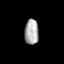
Tissue: prostate
Cell type: T cells
Senescence score: 0.3068
Nuclear area (px): 344
Mean DAPI intensity: 172.82